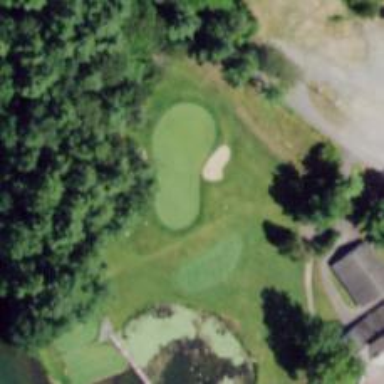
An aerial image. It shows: Golf hole.